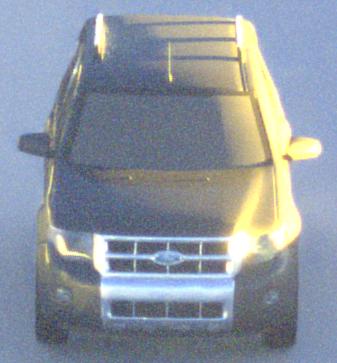
Make: Ford
Model: Escape Hybrid
Detailed model: -
Model produced from: 2004
Model produced until: 2012
Doors: 5
Color: gray
Road condition: dry road
Daytime: sunrise or sunset
Contrast: high contrast